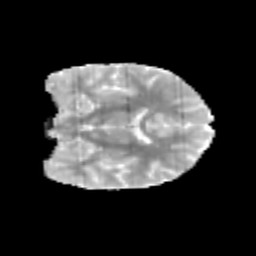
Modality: MD
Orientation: coronal
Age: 12
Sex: female
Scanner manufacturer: siemens
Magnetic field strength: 3 T
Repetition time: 3.8 s
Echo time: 0.07 s